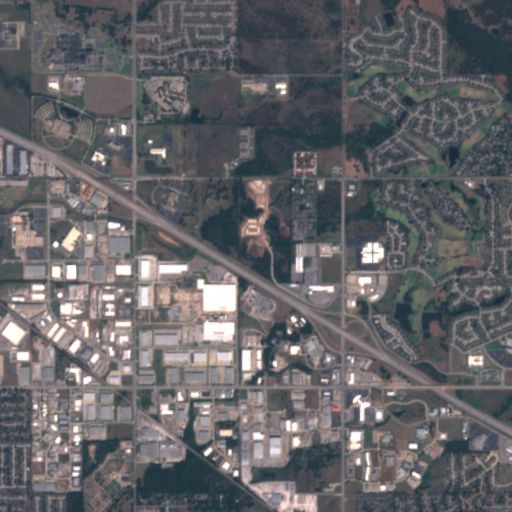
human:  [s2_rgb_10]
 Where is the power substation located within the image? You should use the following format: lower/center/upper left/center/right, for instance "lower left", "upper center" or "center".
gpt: The power substation is located in the center of the image.
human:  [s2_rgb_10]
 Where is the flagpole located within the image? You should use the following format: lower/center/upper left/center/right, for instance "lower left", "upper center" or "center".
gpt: The flagpole is located in the center right of the image.
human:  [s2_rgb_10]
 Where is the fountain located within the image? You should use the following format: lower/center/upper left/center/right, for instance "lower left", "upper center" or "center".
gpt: The fountain is located in the lower right of the image.
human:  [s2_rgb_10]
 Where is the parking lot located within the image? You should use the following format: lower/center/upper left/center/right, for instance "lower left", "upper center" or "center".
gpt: There is no parking lot in the image.